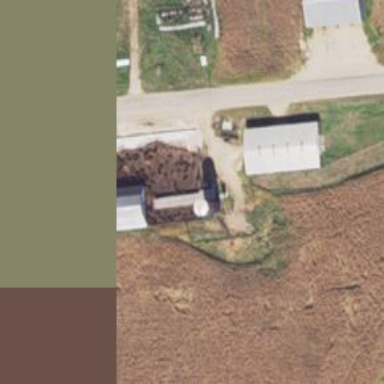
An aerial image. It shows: Silo.